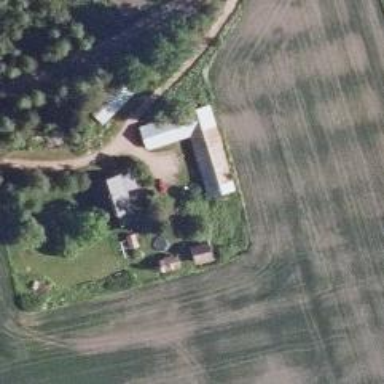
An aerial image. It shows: Farm.